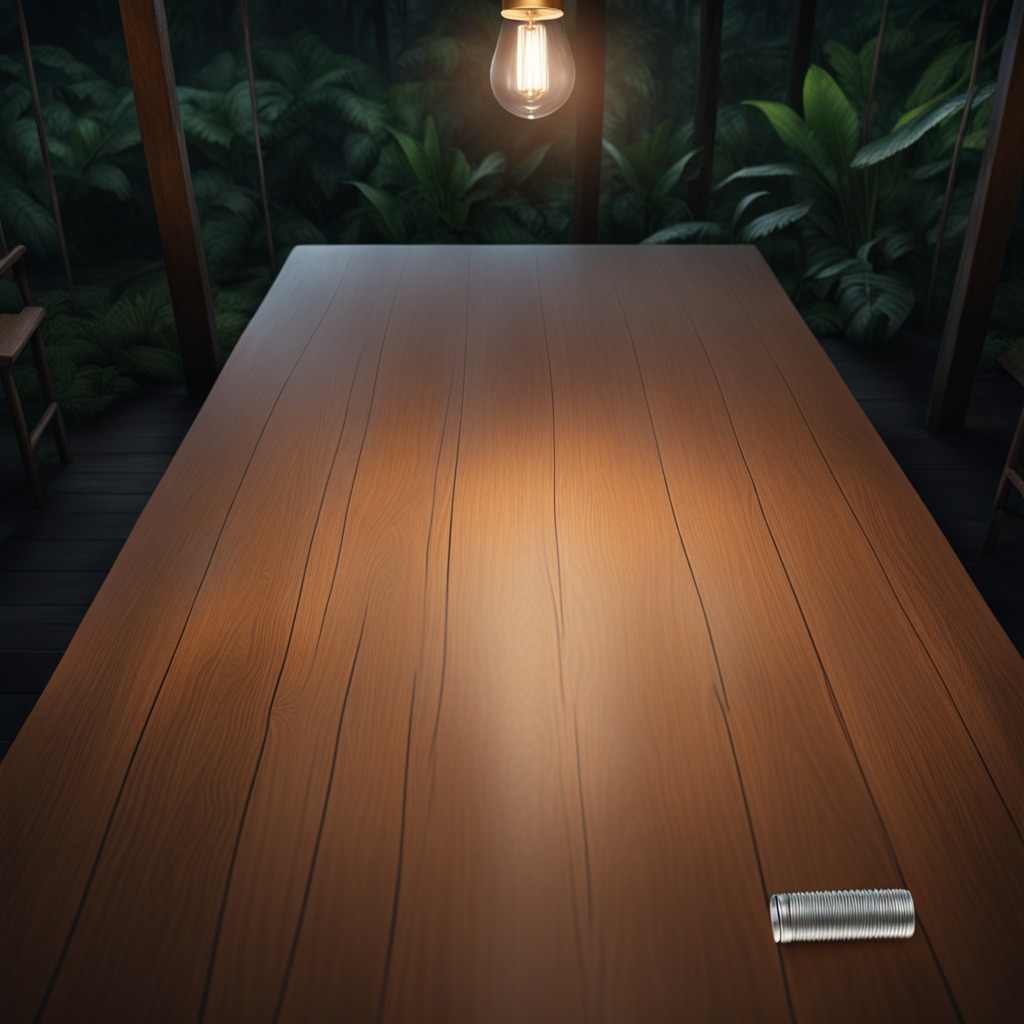
A coiled metal spring is lying on a clean wooden table inside a jungle field workshop tent at night.